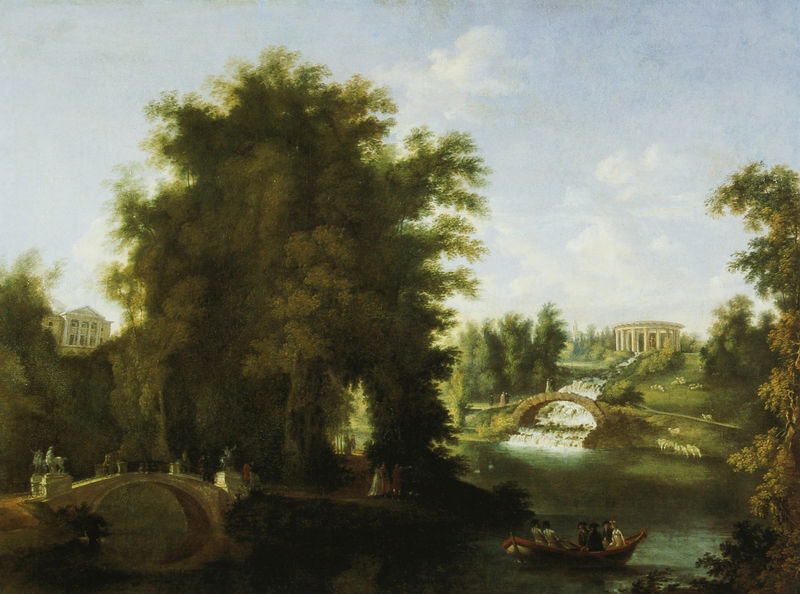
Titel: Aussicht in Pawlowsk mit Schloss, der Zentauren-Brücke, der Apollo-Kolonnaden und der Kaskade
Künstler: Semjon Schtschedrin
Standort: St. Petersburg
Institution: Schloss Pawlowsk
Schlagwörter: baum, berg, blau, blätter, dunkel, gemälde, himmel, laub, mann, schatten, wasser, weiß, wolken, bäume, fluss, frauen, gelb, grün, landschaft, menschen, see, teich, ufer, braun, frau, hell, hintergrund, licht, marmor, mitte, männer, pfeiler, straße, säule, säulen, vordergrund, gebäude, gras, haus, park, parkanlage, rasen, rot, schloss, tiere, weg, wiese, wolke, beige, leute, sockel, stein, steine, bach, feld, hügel, natur, spiegelung, brücke, brüstung, busch, büsche, gewässer, kanal, pfad, wege, land, figur, pflanzen, kontrast, wald, wasserfall, anhöhe, boot, boote, kahn, rund, garten, statue, schiff, bogen, passanten, hang, giebel, allee, herde, ausflug, idylle, spazieren, fußgänger, figuren, rundbogen, bogenbrücke, romantik, stromschnelle, tannen, ruderboot, ruderer, rudern, gewächs, unscharf, kolonnade, lamm, schaf, palast, spaziergang, wasseroberfläche, groß, tanne, flanieren, gewächse, villa, skulpturen, statuen, portikus, wanderer, laubbäume, grünlich, tempel, watteau, monopteros, pavillon, spaziergänger, lämmer, schafe, pavillion, englischer garten, steig, englisch, tunnel, klassisch, brücken, klassizistisch, brückenbogen, sizilien, paare, rondell, bootsfahrt, skultpur, tempelfassade, pavillons, denkmäler, lustgarten, gartenlandschaft, spazierweg, brück, kaskade, ideallandschaft, ruderboor, bukolik, geselligkeite, giechisch, kaum, reiterdenkmäler, klasizistisch, brückenheilige